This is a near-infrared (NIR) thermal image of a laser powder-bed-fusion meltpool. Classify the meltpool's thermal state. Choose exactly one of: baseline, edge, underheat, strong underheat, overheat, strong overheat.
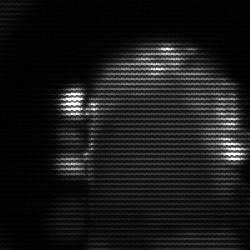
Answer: baseline